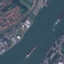
Land use / land cover: River